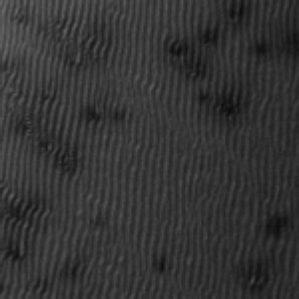
Label: frost